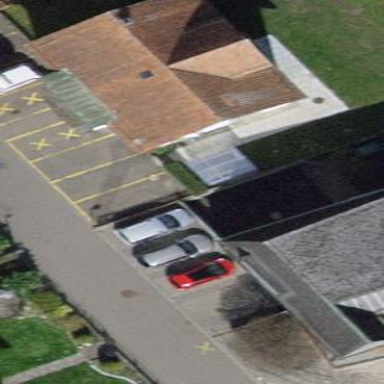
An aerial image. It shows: Police building.